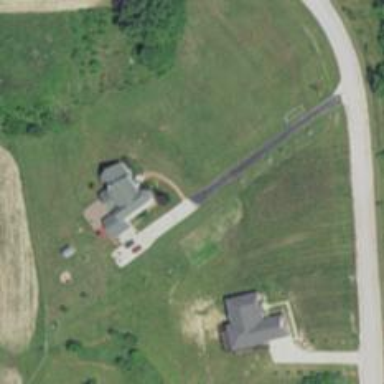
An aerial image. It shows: Driveway.